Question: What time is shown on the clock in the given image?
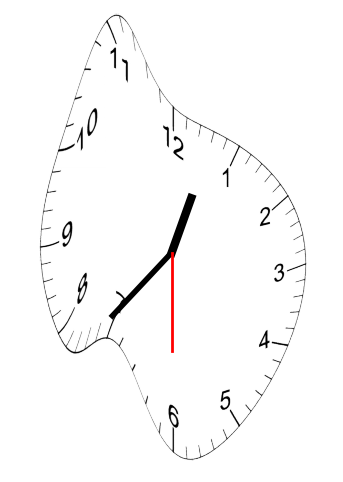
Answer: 12:36:30